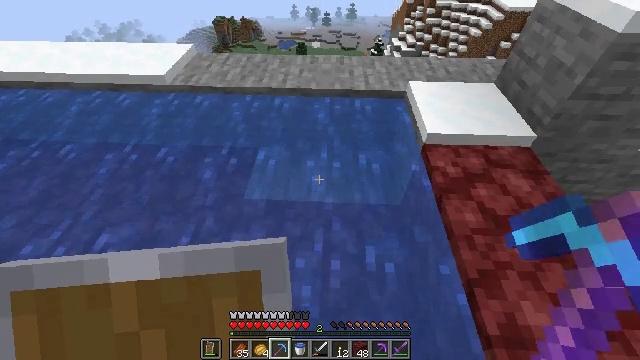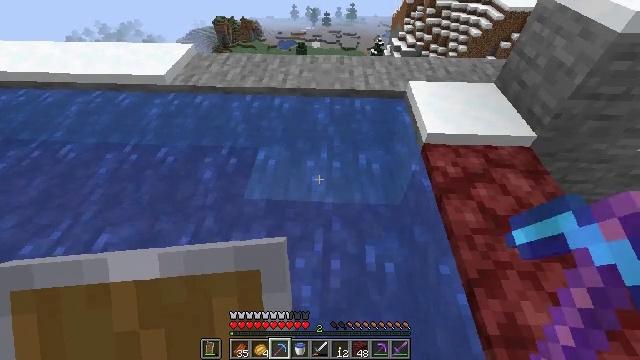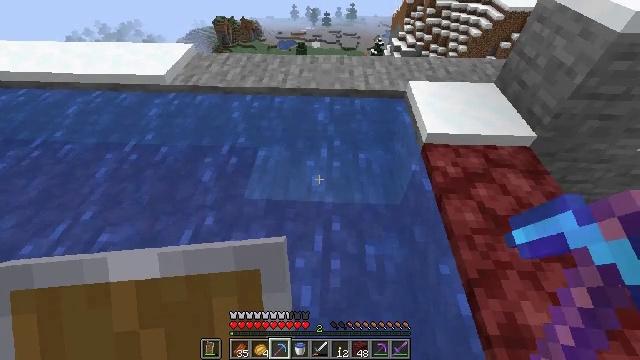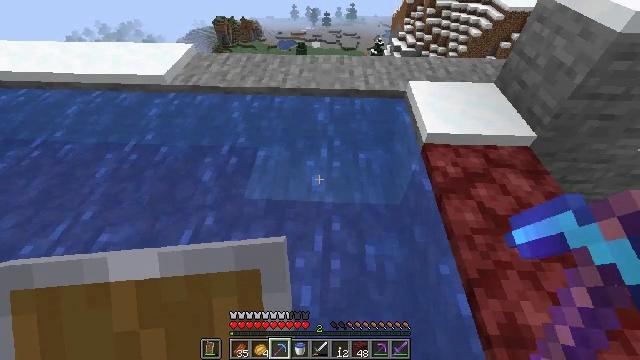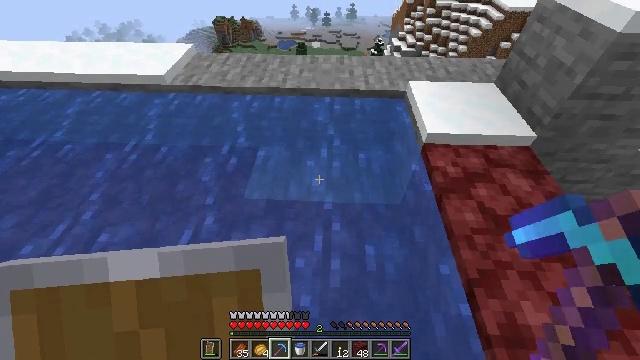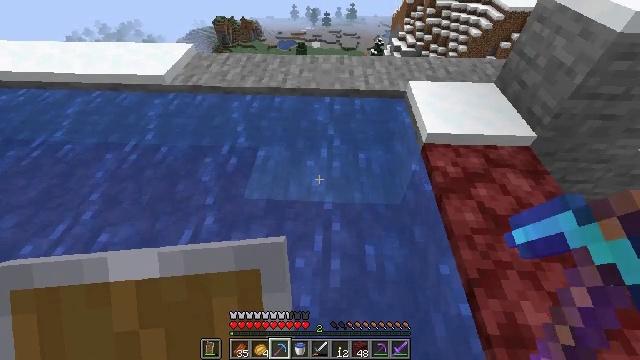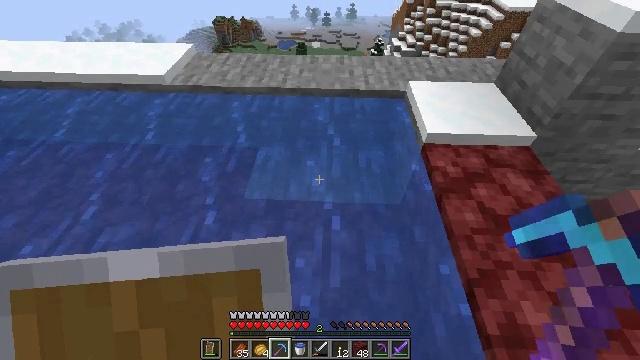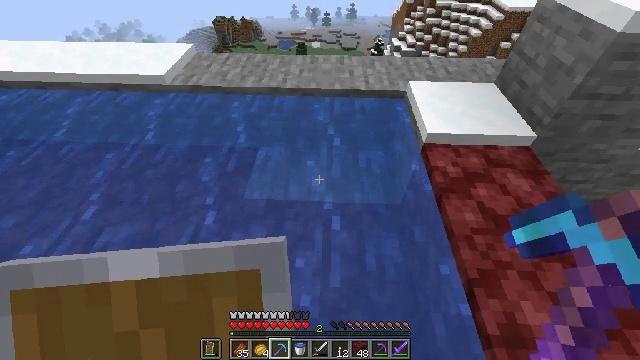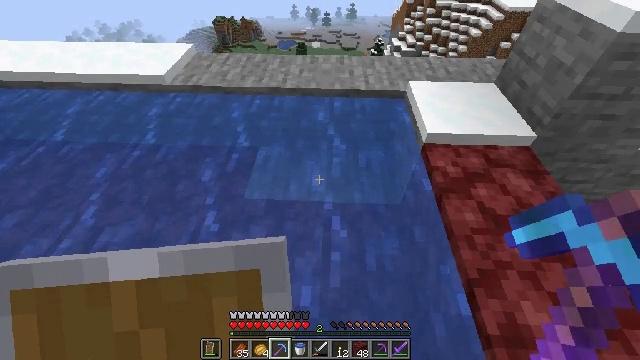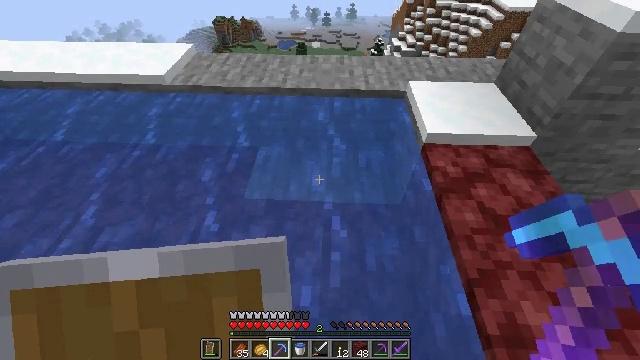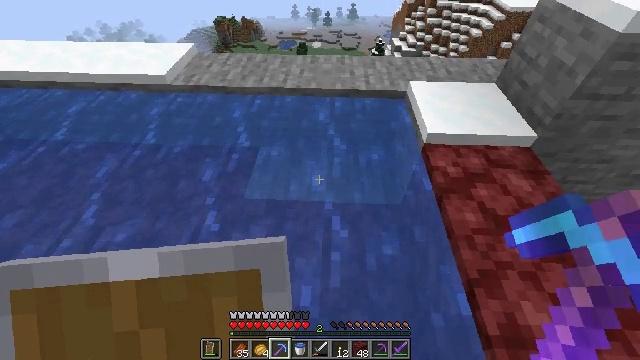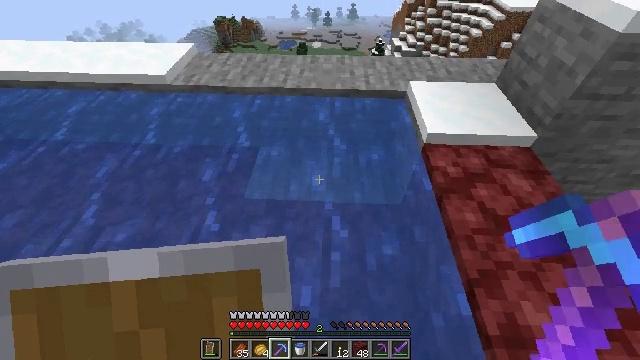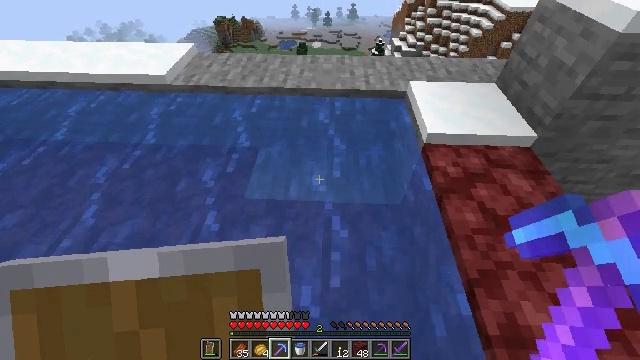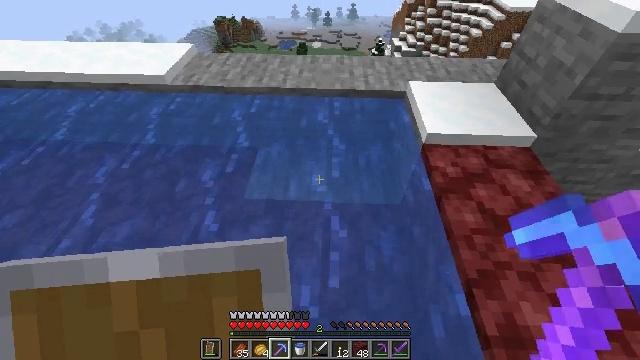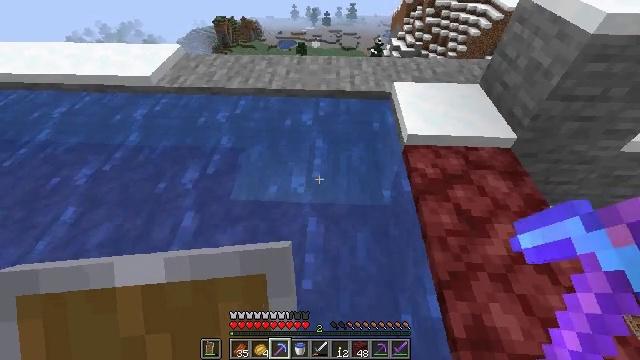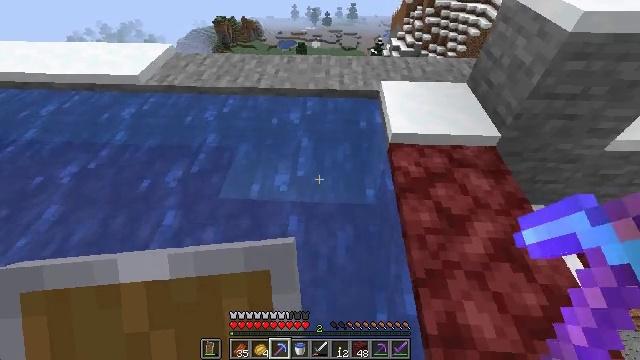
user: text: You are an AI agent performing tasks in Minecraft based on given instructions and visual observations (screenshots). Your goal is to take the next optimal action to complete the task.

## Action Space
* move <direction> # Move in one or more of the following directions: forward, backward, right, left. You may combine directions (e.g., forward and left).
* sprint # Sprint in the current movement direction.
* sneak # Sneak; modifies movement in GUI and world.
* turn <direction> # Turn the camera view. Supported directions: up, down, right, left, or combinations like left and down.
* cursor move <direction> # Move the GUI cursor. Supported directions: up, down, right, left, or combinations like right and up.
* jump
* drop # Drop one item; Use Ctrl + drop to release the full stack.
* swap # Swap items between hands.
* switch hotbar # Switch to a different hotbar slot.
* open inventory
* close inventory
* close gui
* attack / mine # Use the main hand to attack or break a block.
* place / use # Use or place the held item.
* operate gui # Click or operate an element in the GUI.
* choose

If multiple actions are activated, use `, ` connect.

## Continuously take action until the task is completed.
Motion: motion action
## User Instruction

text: Gather ice for building or crafting.
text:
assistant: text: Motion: no_op
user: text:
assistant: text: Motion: no_op
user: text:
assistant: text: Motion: no_op
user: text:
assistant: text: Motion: no_op
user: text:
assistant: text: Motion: no_op
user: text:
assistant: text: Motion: no_op
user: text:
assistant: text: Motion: no_op
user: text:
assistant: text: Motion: no_op
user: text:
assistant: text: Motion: no_op
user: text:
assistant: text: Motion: no_op
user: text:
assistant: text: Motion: no_op
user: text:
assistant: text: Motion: no_op
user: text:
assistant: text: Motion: move right
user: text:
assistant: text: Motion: move right
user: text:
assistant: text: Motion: move right
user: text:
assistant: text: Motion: move right
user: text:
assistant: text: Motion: move right
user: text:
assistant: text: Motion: no_op
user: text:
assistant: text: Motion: no_op
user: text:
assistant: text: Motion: no_op
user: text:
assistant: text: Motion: no_op
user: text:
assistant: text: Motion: no_op
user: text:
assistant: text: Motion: no_op
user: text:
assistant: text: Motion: turn right
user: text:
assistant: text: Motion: move forward, turn right
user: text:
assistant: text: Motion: move forward
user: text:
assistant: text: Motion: move forward
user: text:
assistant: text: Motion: move forward
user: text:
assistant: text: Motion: move forward
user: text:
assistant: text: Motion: move forward